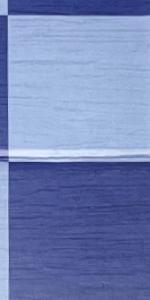
Label: Empty